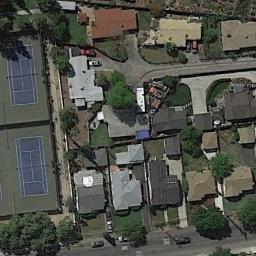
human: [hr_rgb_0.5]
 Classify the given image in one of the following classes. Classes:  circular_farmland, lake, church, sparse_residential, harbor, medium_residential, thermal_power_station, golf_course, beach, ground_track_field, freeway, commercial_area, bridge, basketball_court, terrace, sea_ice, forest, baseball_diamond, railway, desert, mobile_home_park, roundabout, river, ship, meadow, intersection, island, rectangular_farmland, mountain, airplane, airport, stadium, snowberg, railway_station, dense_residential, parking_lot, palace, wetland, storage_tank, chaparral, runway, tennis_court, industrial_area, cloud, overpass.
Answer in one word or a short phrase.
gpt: tennis_court